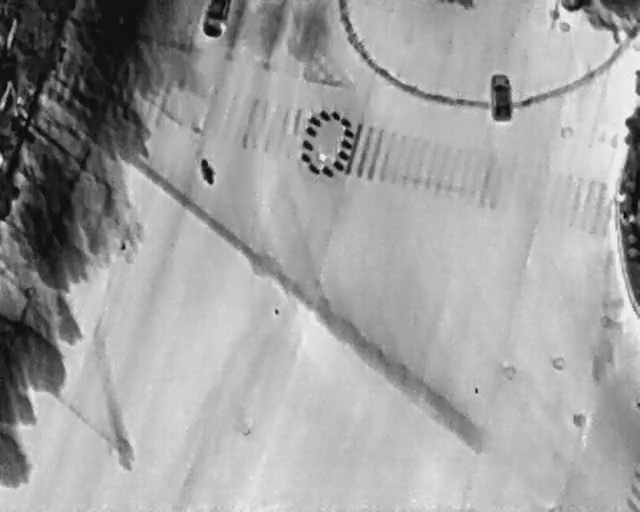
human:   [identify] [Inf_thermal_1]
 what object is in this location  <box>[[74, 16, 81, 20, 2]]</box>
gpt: <ref>1 medium car at the top right</ref>

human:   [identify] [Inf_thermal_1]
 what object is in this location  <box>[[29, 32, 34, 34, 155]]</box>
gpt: <ref>1 small othervehicle at the center</ref>